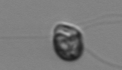
Label: flagellate_morphotype1